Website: macys
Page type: delivery-shipping
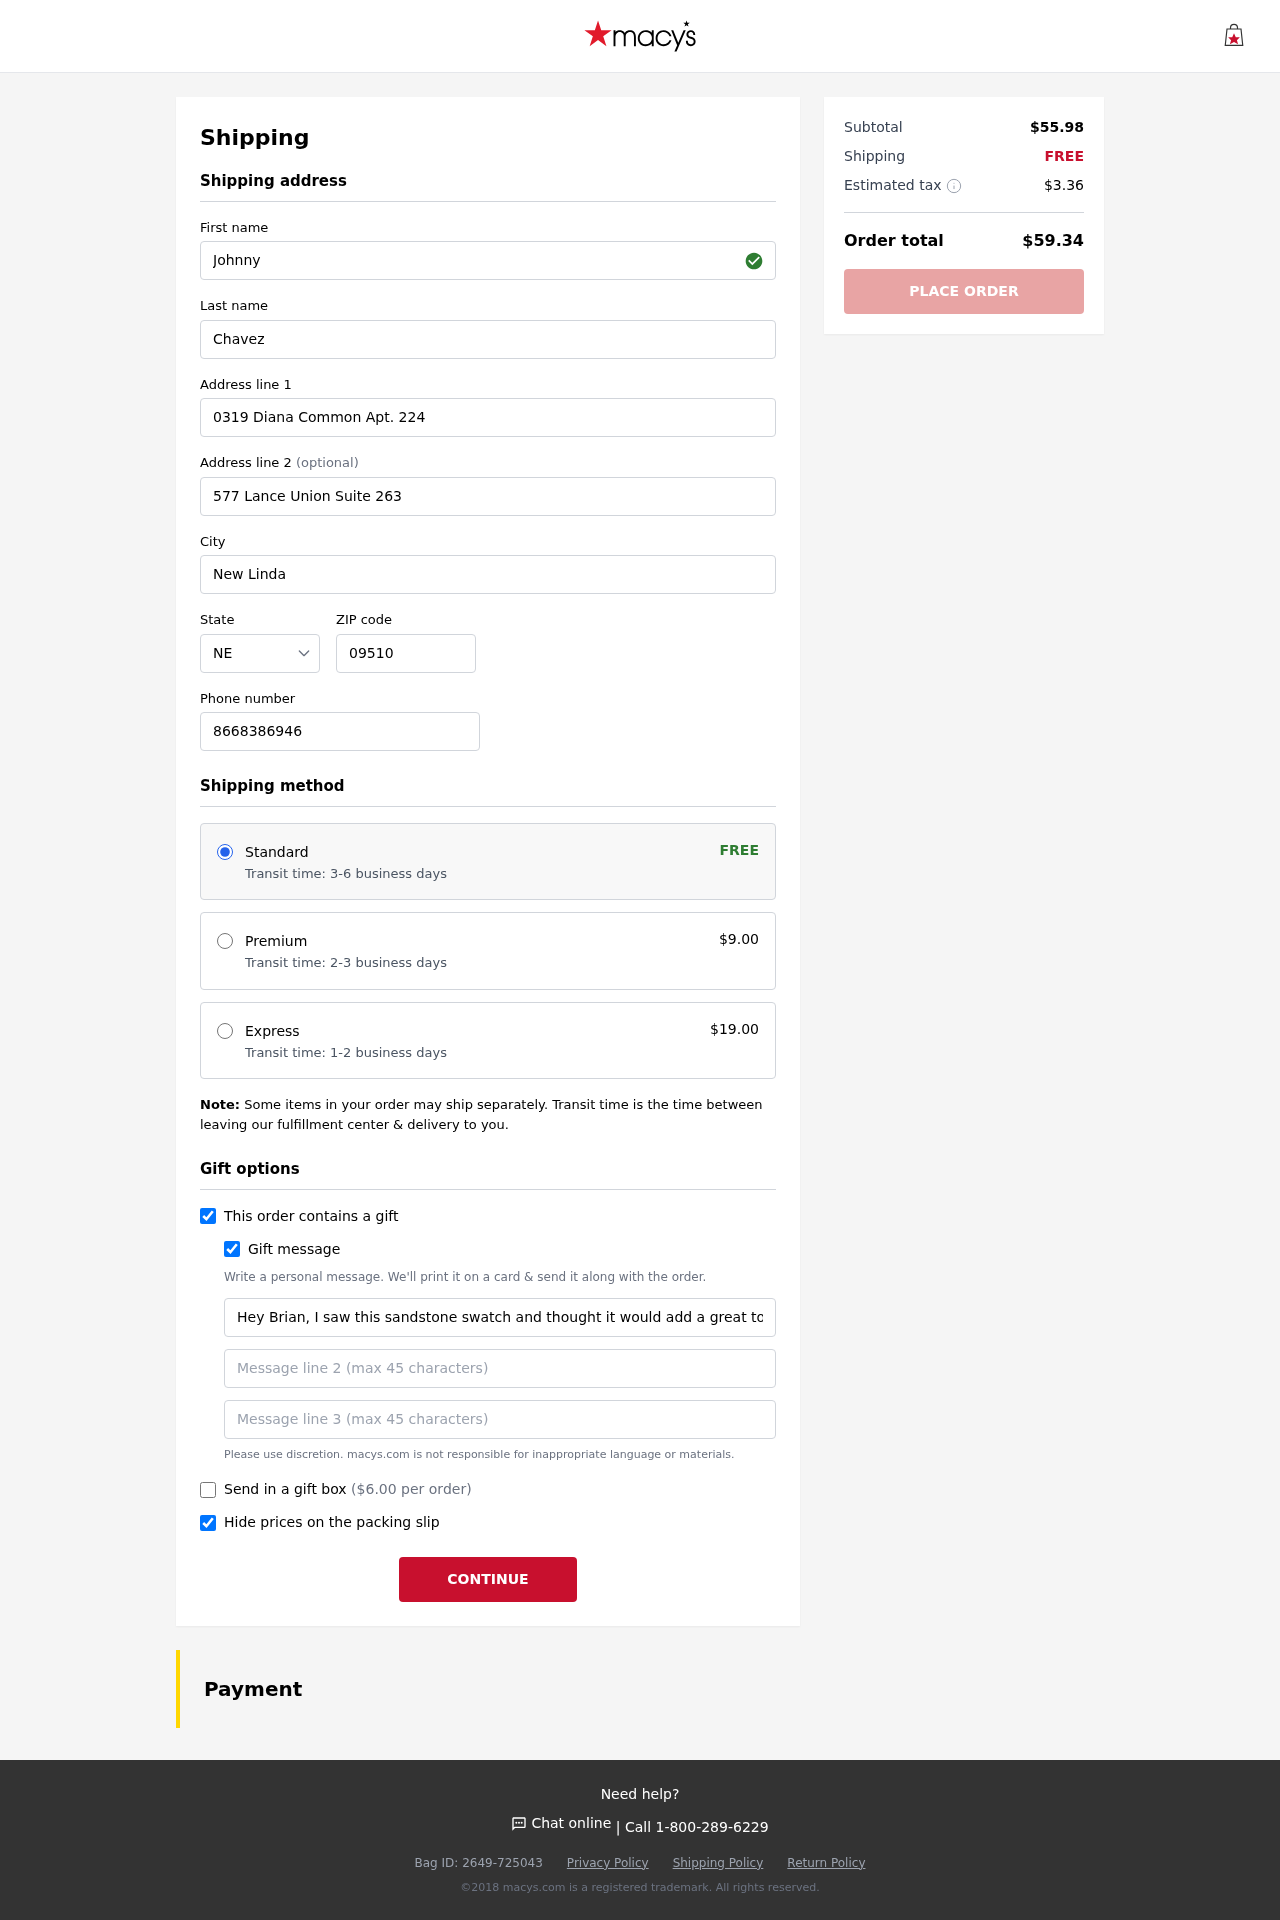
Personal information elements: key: PII_STATE_ABBR
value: NE
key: PII_FIRSTNAME
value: Johnny
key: PII_LASTNAME
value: Chavez
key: PII_STREET
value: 0319 Diana Common Apt. 224
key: PII_STREET2
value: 577 Lance Union Suite 263
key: PII_CITY
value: New Linda
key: PII_POSTCODE
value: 09510
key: PII_PHONE
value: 8668386946
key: PII_GIFT_MESSAGE
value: Hey Brian, I saw this sandstone swatch and thought it would add a great touch to your space. Can’t wait to see how you incorporate it into your new home! Enjoy decorating!  Johnny
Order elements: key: ORDER_SHIPPING_STANDARD
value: Transit time: 3-6 business days
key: ORDER_SHIPPING_COST
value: FREE
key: ORDER_SHIPPING_PREMIUM
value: Transit time: 2-3 business days
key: ORDER_SHIPPING_PREMIUM_PRICE
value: $9.00
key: ORDER_SHIPPING_EXPRESS
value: Transit time: 1-2 business days
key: ORDER_SHIPPING_EXPRESS_PRICE
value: $19.00
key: ORDER_GIFT_BOX_PRICE
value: ($6.00 per order)
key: ORDER_SUBTOTAL
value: $55.98
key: ORDER_SHIPPING_COST2
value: FREE
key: ORDER_TAX
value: $3.36
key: ORDER_TOTAL
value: $59.34